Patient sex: F
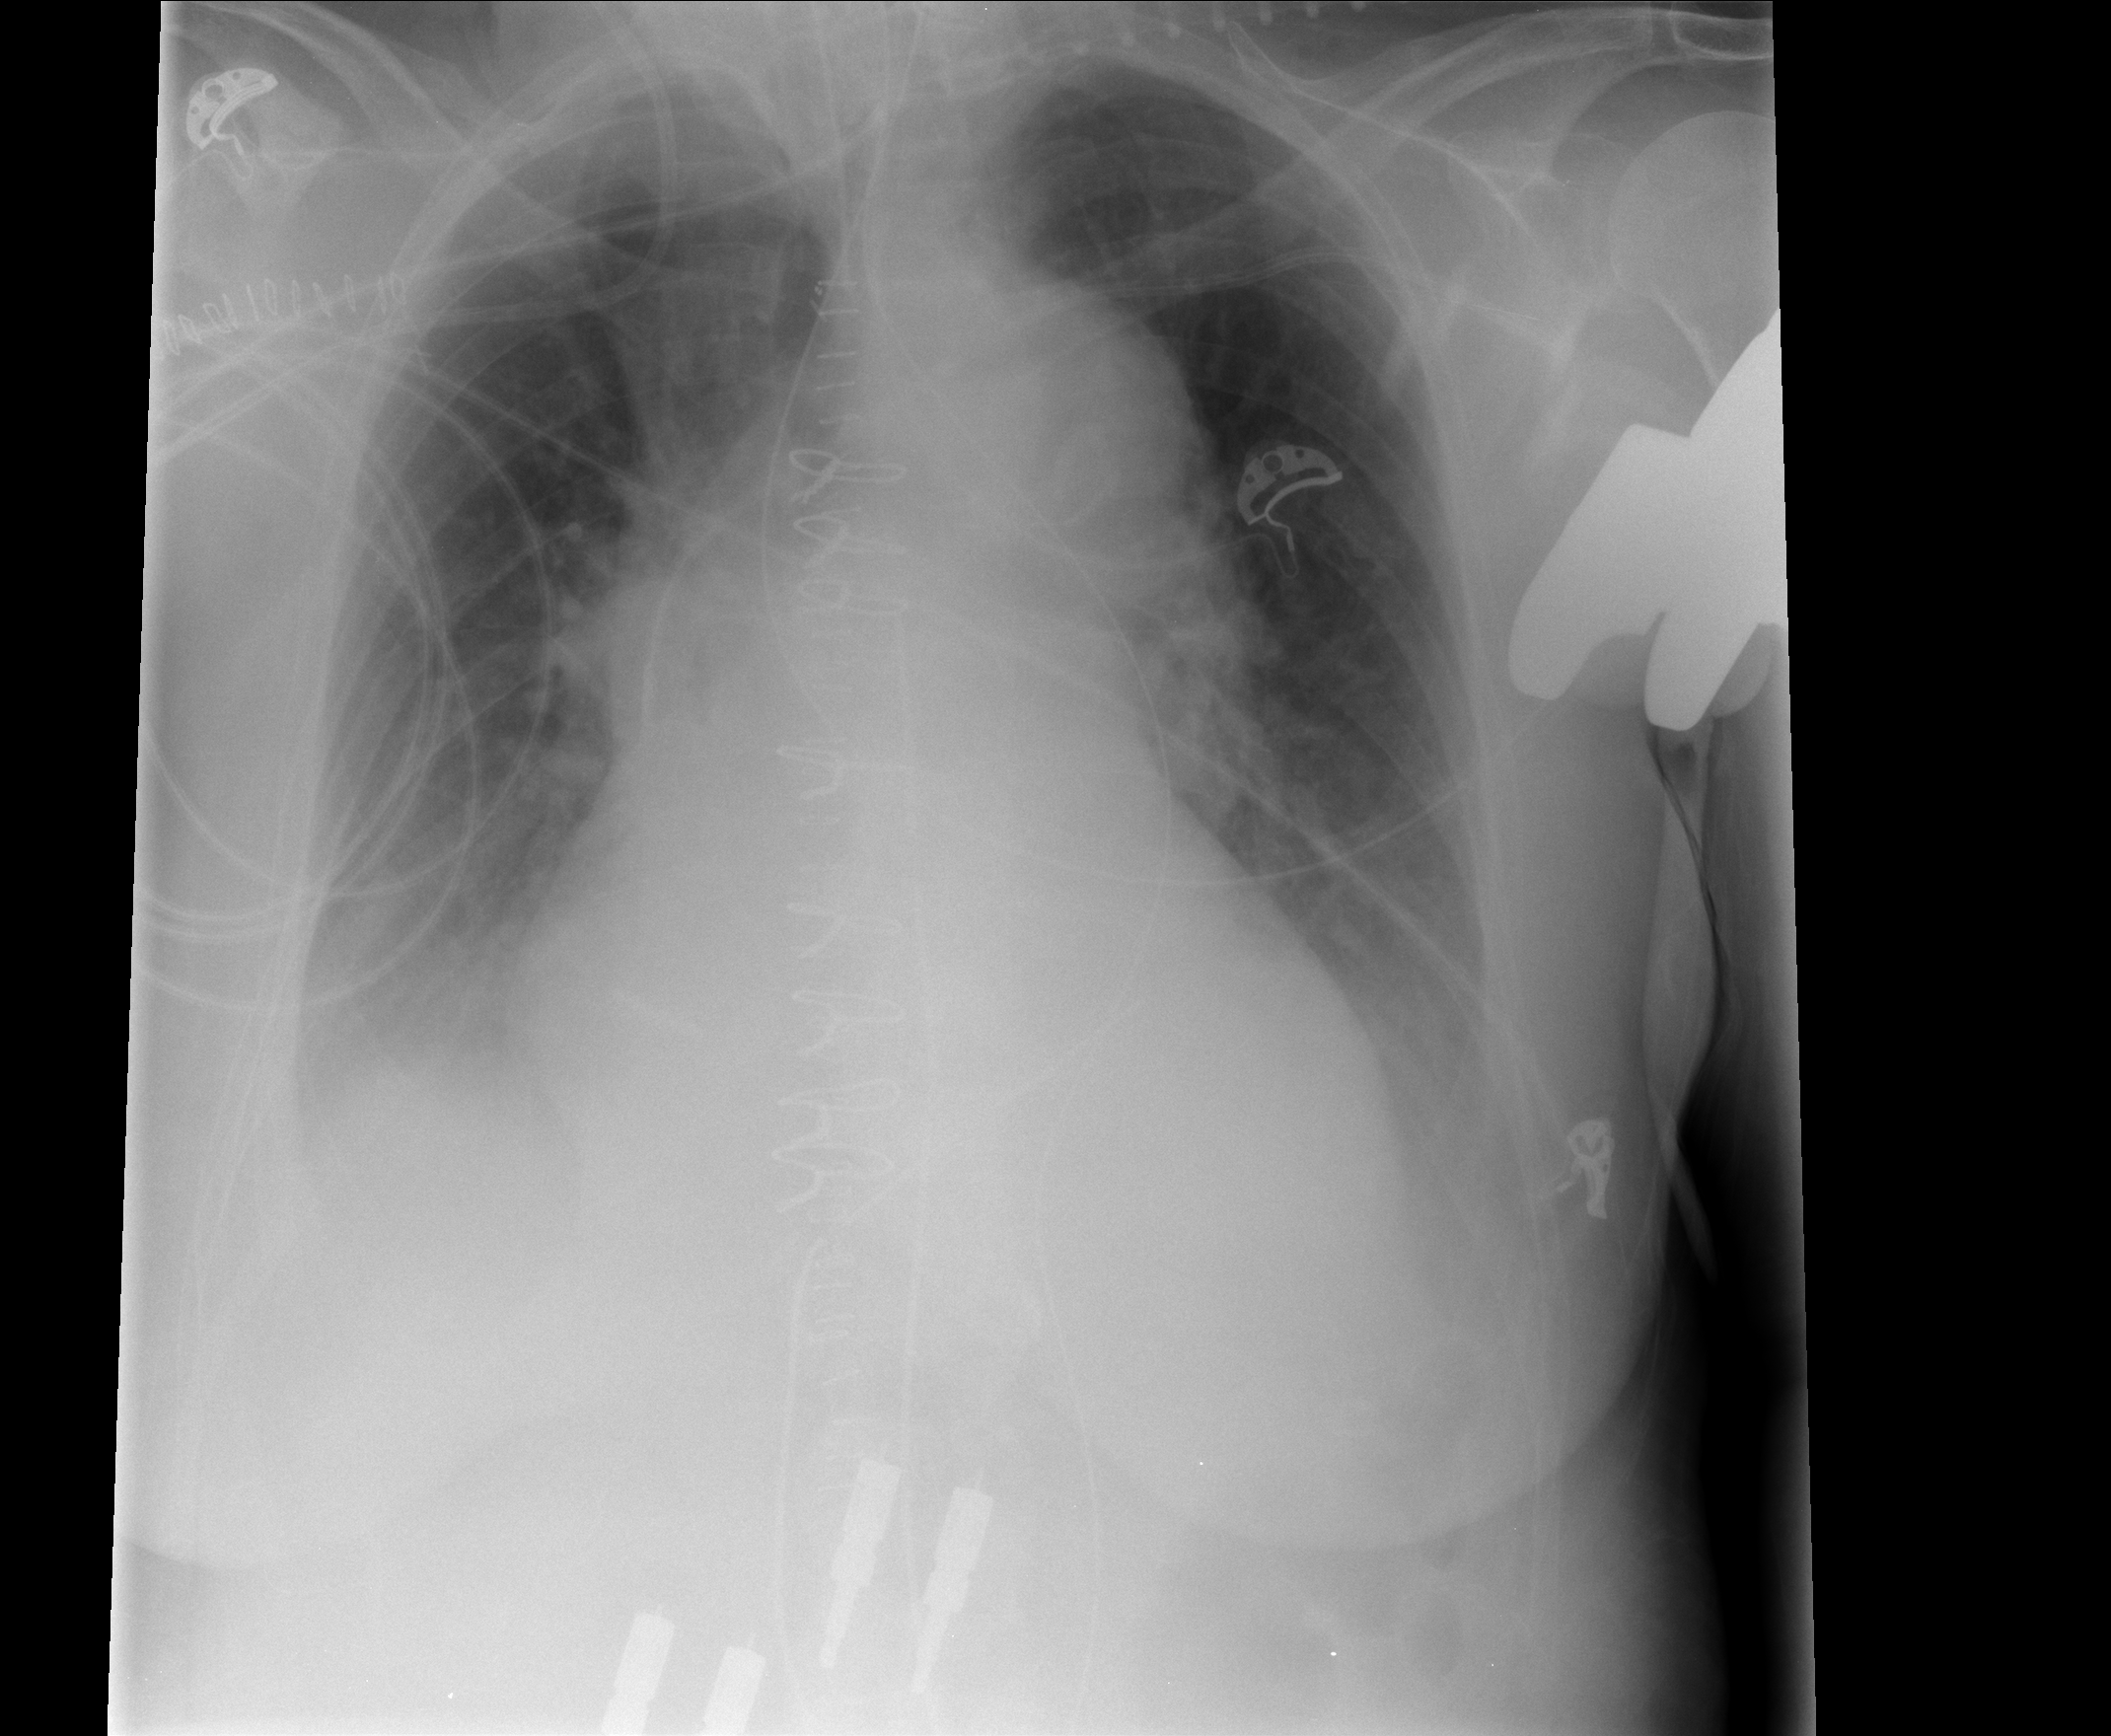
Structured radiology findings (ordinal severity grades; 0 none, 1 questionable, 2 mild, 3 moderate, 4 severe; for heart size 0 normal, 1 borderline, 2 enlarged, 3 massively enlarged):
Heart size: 2
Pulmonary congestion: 2
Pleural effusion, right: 2
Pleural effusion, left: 2
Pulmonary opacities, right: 0
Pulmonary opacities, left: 0
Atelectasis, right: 2
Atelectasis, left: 2